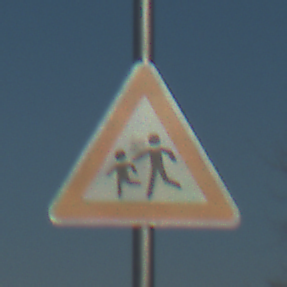
Verkehrszeichen: KinderRechts
Umgebung: Outdoor, Nature
Tageszeit: MorningAfternoon
Wetter: Clear
Licht: Natural
Jahreszeit: NotSpecified
Kontrast: HighContrast